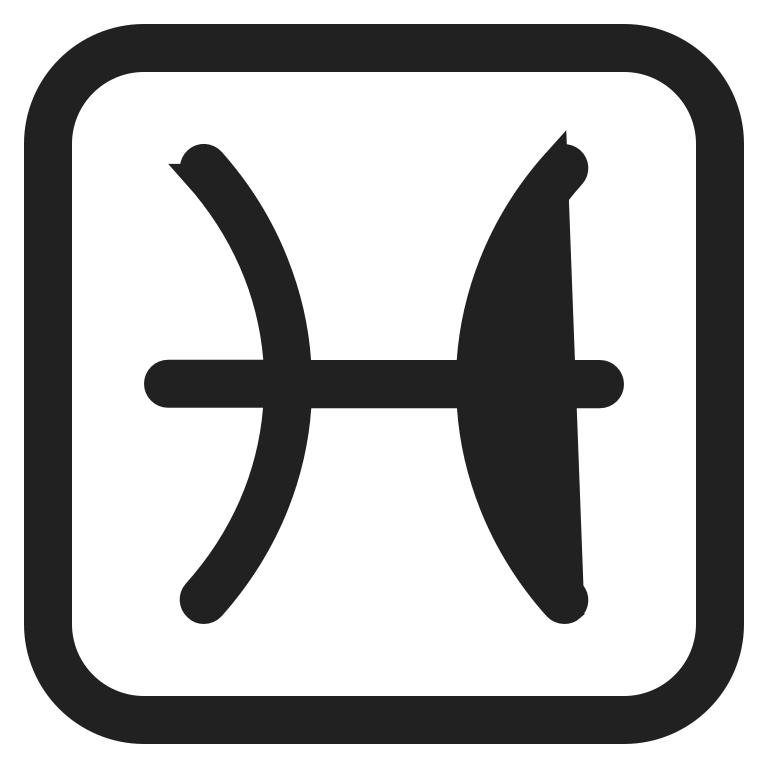
pisces high contrast